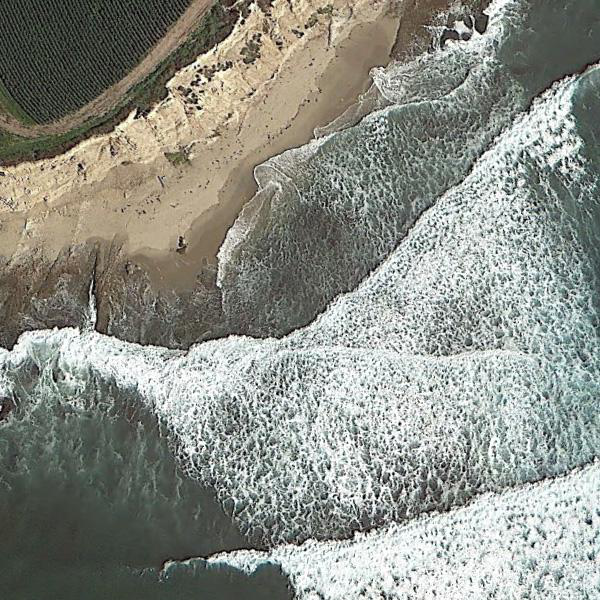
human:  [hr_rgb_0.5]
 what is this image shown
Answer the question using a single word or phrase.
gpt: beach